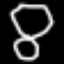
Label: diamond